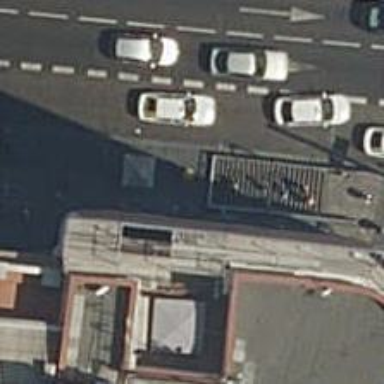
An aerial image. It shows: Subway entrance.